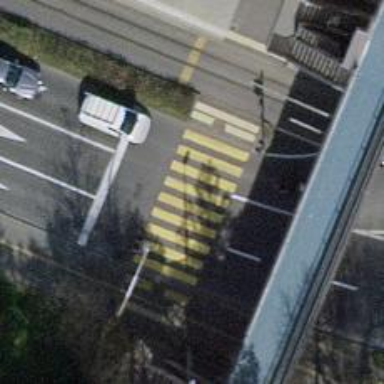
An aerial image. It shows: Crossing with traffic signals.